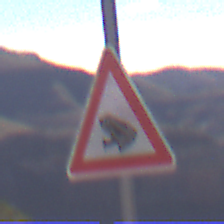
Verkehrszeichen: AmphibienwanderungRechts
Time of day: Midday
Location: Outdoor (Nature)
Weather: Clear
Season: NotSpecified
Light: Natural